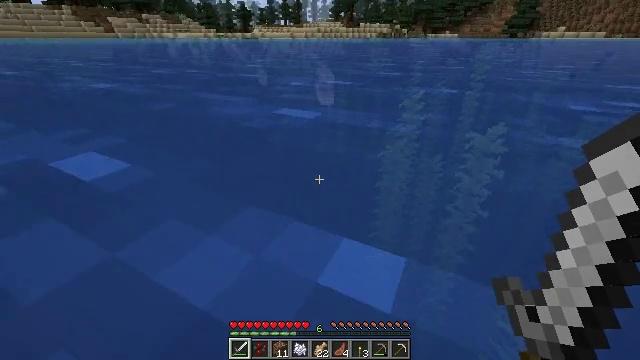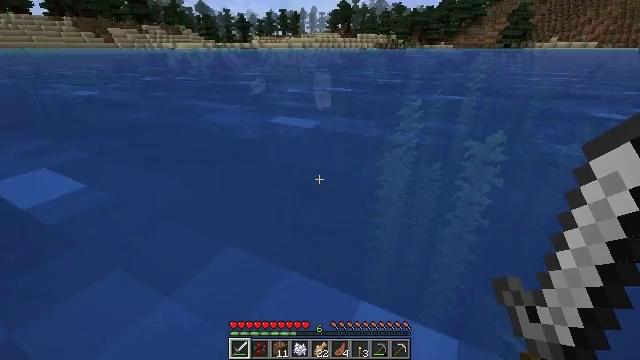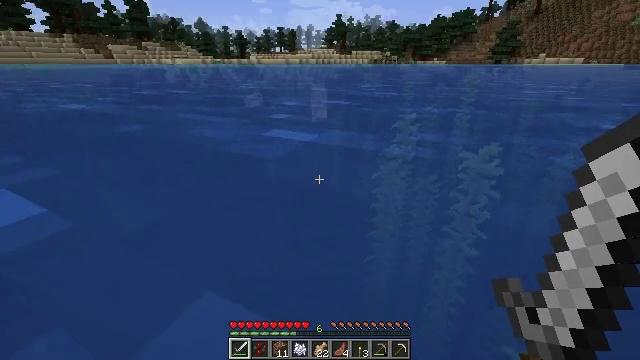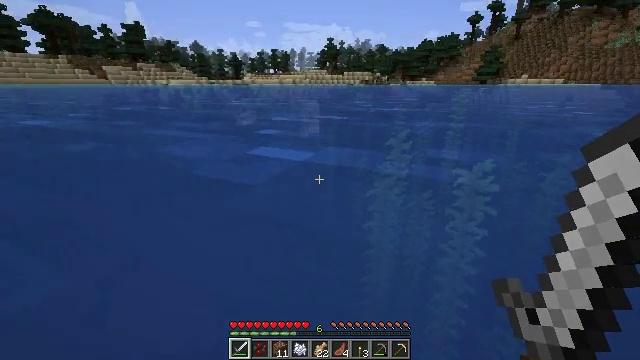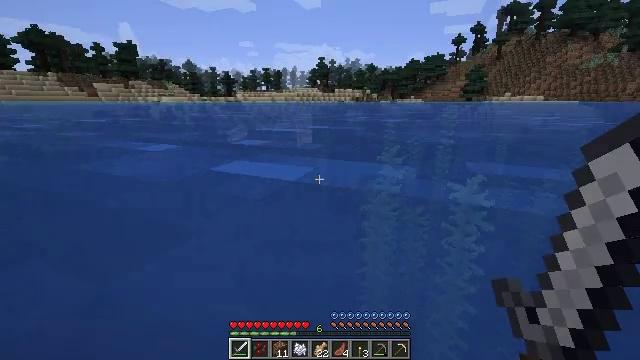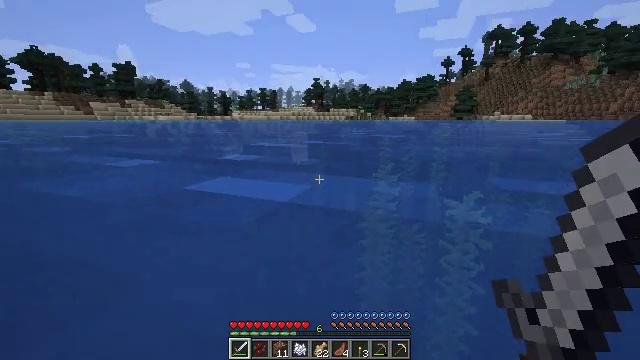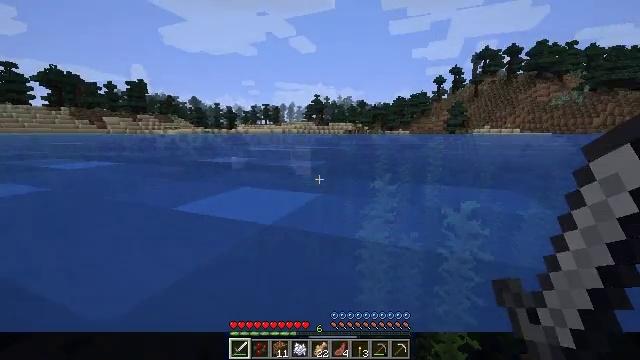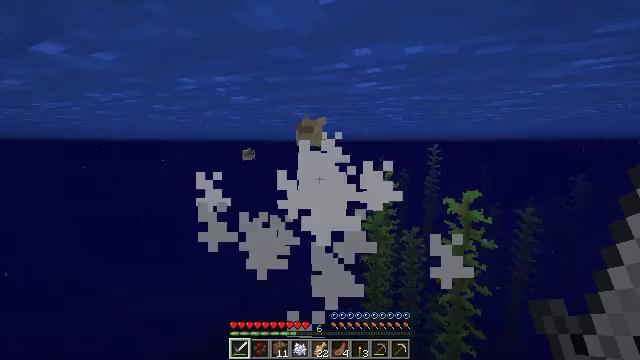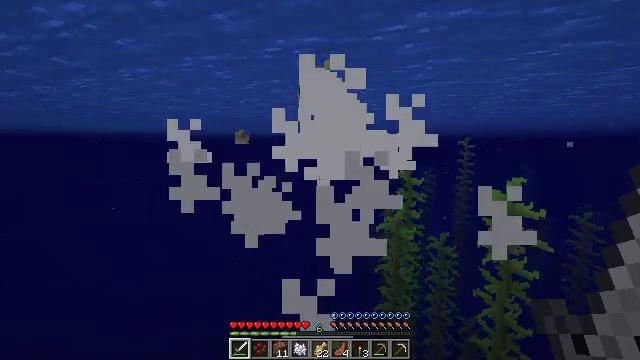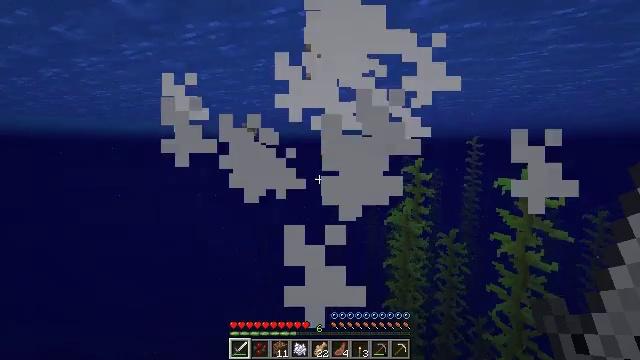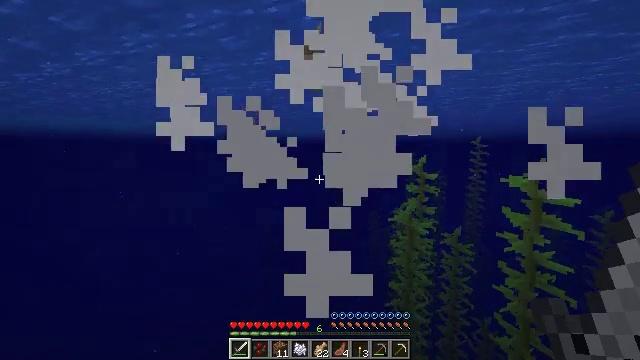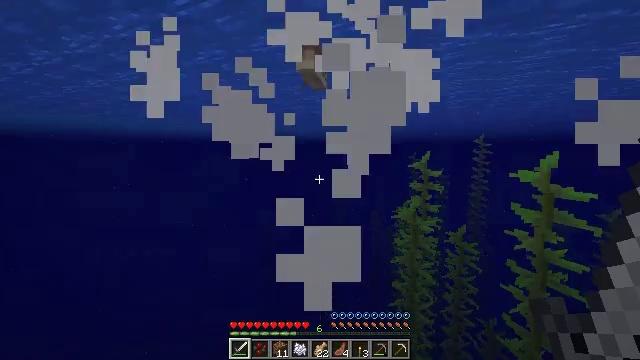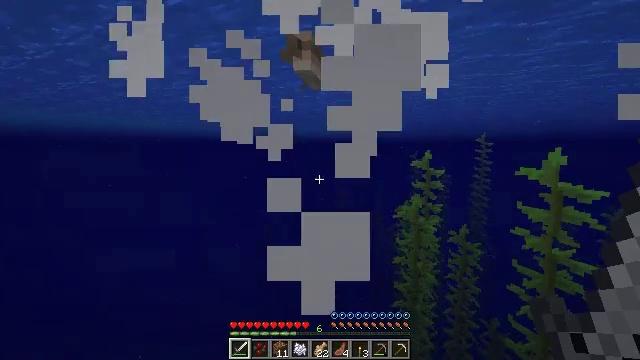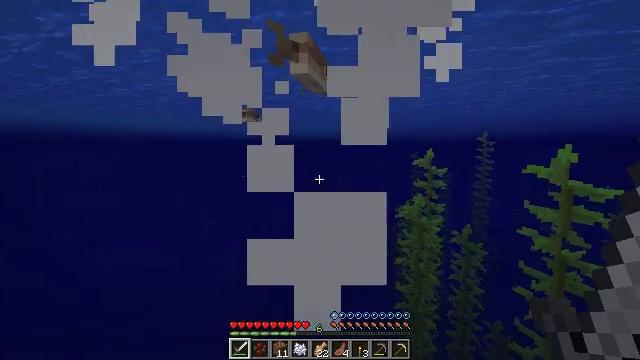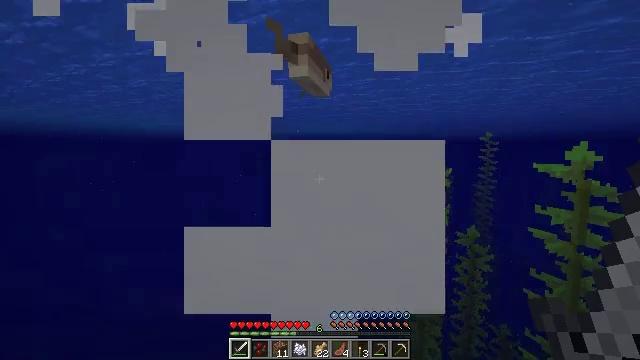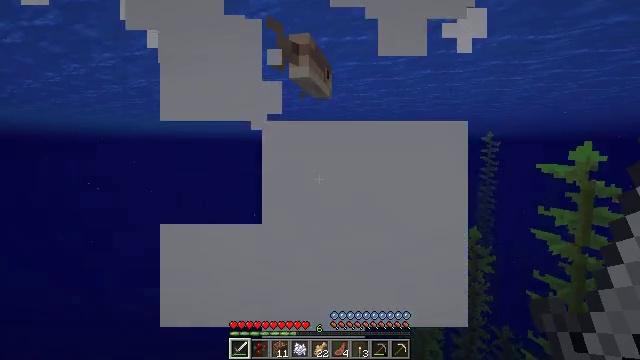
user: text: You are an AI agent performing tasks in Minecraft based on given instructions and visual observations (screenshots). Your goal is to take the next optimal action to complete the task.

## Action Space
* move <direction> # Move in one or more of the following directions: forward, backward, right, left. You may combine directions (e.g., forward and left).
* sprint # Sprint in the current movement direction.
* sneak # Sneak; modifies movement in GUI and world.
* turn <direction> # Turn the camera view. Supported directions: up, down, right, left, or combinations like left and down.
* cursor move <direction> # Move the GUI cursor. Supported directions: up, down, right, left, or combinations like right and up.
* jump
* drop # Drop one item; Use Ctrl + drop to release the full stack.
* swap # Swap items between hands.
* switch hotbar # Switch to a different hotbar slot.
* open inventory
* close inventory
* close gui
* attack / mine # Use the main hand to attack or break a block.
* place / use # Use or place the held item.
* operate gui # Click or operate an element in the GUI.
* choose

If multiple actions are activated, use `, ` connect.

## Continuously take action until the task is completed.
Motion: motion action
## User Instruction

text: Hunt fish.
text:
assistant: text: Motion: move forward, turn up
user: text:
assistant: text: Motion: move forward, turn up
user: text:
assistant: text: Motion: move forward, sprint, turn right and up
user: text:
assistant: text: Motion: move forward, sprint, turn right and up
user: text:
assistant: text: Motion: move forward, sprint, turn right and up
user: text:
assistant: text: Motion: move forward, sprint, turn up
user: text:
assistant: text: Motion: move forward, turn left and up
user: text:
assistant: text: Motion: move forward, turn left and up
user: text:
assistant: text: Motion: move forward, turn left
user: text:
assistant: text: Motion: move forward
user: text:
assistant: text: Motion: move forward
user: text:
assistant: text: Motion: move forward
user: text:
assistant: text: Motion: move forward
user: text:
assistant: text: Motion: move forward
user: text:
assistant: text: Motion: move forward
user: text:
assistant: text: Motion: move forward
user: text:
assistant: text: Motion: move forward
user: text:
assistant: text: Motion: move forward
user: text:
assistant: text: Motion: move forward
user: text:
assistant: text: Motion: move forward, turn left and up
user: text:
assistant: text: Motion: move forward, turn up
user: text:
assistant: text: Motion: move forward, turn up
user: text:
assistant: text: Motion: move forward, turn up
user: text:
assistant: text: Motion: move forward, turn right and up
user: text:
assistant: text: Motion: move forward, turn right and up
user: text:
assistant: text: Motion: move forward, turn right and up, attack / mine
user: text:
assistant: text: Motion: move forward, turn right and up, attack / mine
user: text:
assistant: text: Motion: move forward, attack / mine
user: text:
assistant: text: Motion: move forward, attack / mine
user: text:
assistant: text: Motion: move forward